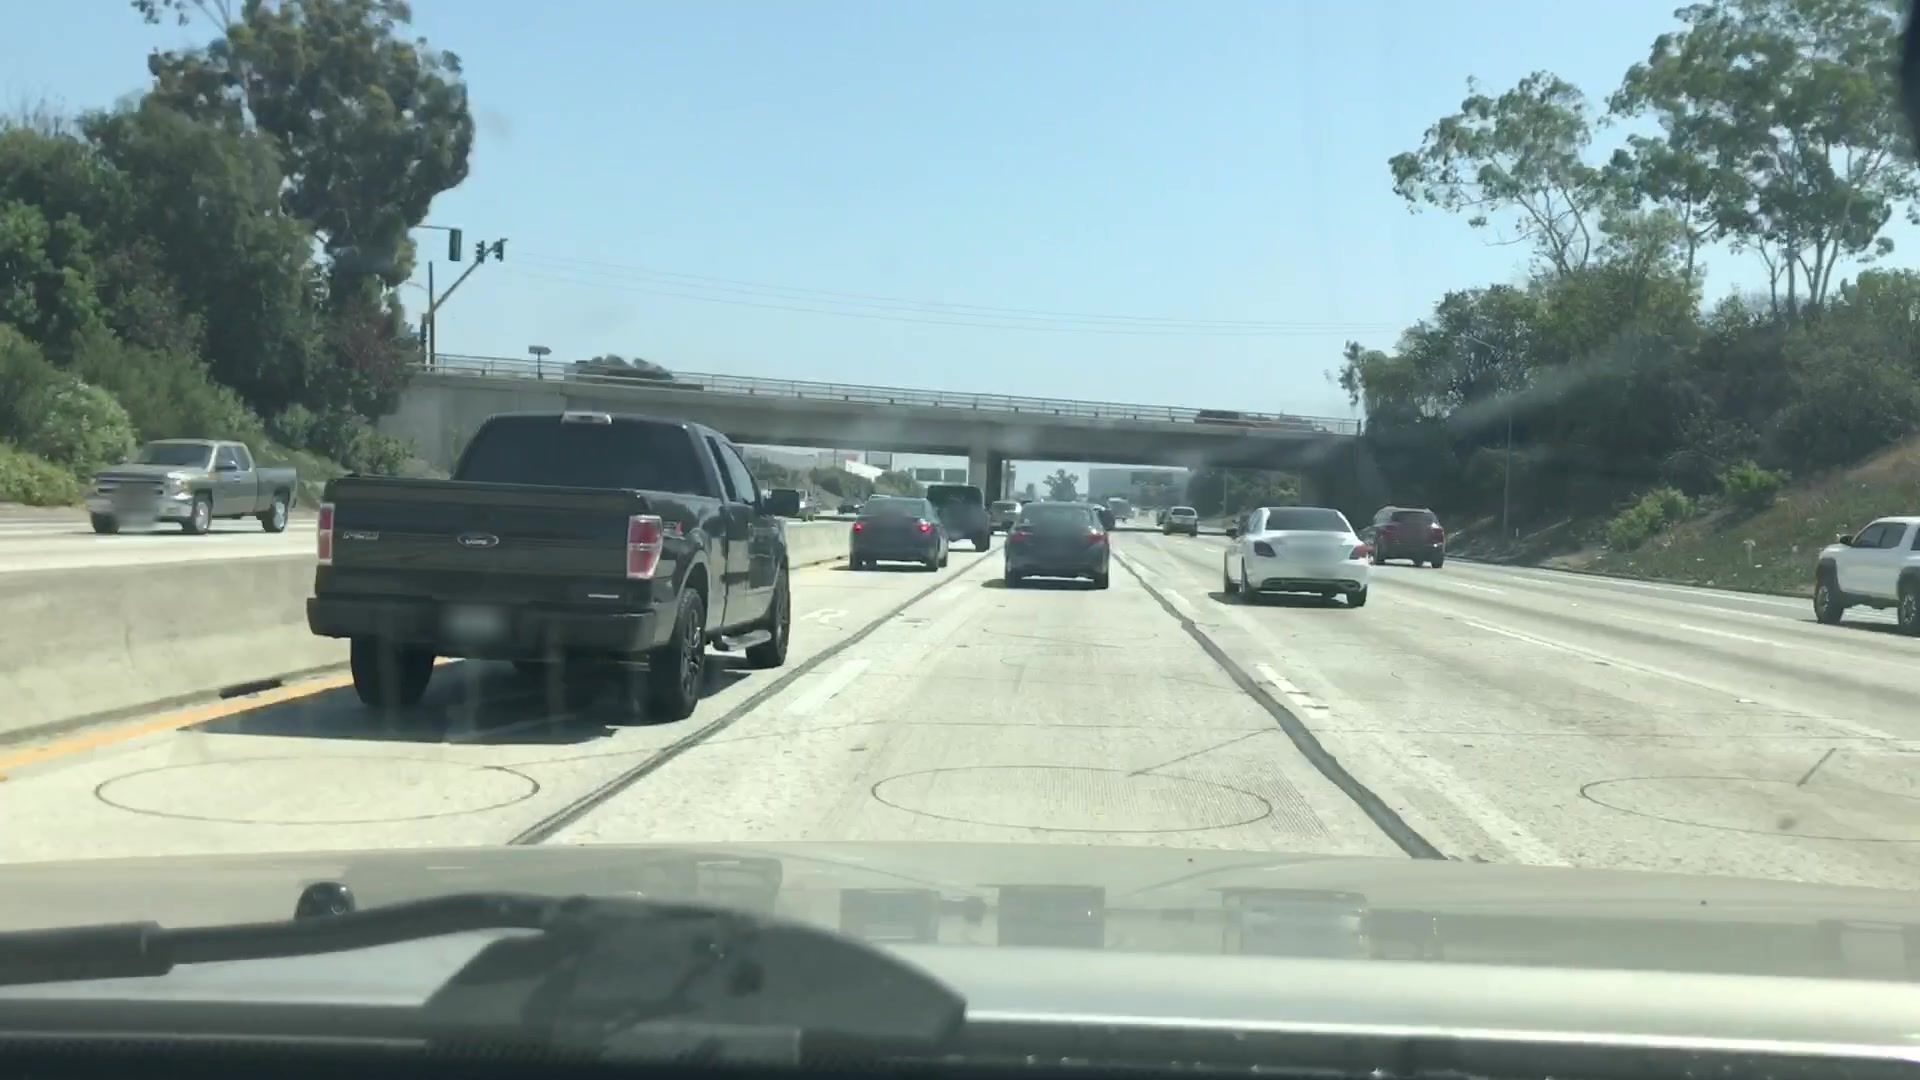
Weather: clear
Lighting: day
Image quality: good
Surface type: driving surface
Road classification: motorway
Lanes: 6, 7
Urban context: urban centre
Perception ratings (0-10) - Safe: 0.8, Lively: 3.64, Beautiful: 3.01, Boring: 8.75, Depressing: 3.66, Wealthy: 4.78